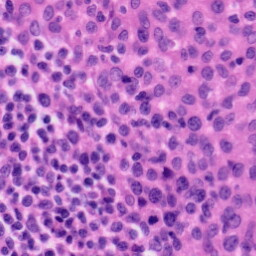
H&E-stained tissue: Tonsil